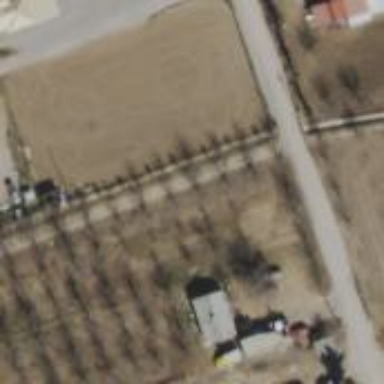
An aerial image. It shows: Orchard.